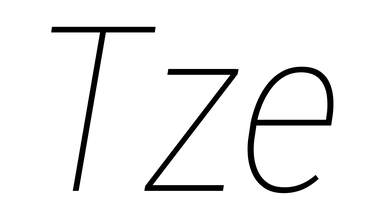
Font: Roboto-Italic_Condensed_Thin_Italic